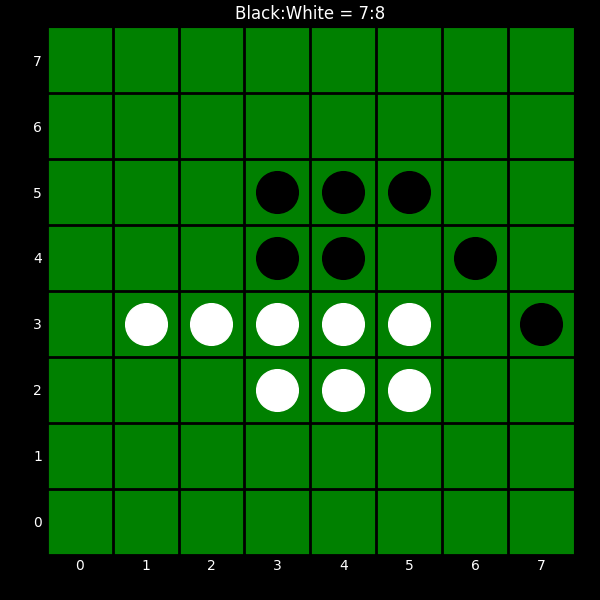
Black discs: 7
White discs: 8